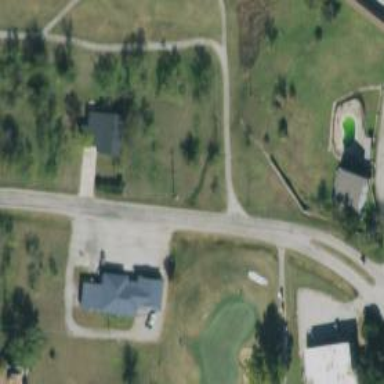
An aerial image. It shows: Service road designated as golf cart path.